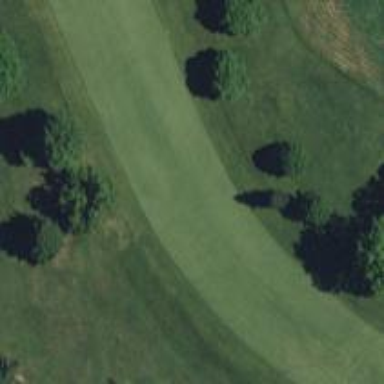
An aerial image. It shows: Golf hole.